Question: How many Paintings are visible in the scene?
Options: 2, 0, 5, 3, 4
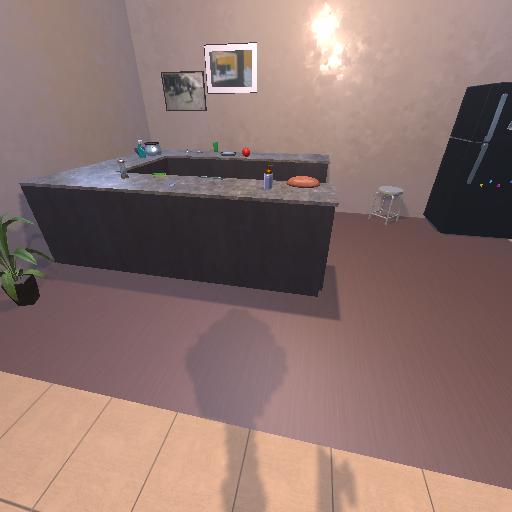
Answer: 2